Question: I have a django ap which has a rather complicated model setup. I ended up using multi level composition to create a hierarchical model. All the relations are one to one, so I could have use inheritance but I chose not to so that i would benefit from having object composition for my models, this means I can do things like
'''
product.outerframe.top.cost
'''
which make the complicated calculations I have to preform, a lot better organised.
However, This model arrangement makes using the django admin tricky. I basically have a through table, i.e the outerframe table is just a bunch of foreign keys to other tables (with unique constraint on each). I ended up oerriding the add_view() and change_view() methods of ModelAdmin, which is pretty hard.
Is there an easier way to deal with many to many / through tables when using the django admin?

The tables are arranged like so:
Product > outerframe, innerframe, glass, other
outerframe > top, bottom, side etc.
innerframe > top, bottom, side etc.
glass > glass_type etc.
other > accessories etc.
Here are my models:
'''
class Product(mixins.ProductVariables):
name = models.CharField(max_length=255)
sku = models.CharField(max_length=100, unique=True, db_index=True)
image = thumbnail.ImageField(upload_to='product_images', blank=True)
description = models.TextField(blank=True)
group = models.ForeignKey('ProductGroup', related_name='products', null=True)
hidden = models.BooleanField(default=False)
product_specific_mark_up = models.DecimalField(default=1.0, max_digits=5,decimal_places=2)
# Methods for totals
def total_material_cost(self, width, height, options):
return sum([
self.outerframe.cost(width, height, options),
self.innerframe.cost(width, height, options),
self.glass.cost(width, height, options),
self.other.cost(width, height, options),
])
def total_labour_time(self, width, height, options):
return sum([
self.outerframe.labour_time(width, height, options),
self.innerframe.labour_time(width, height, options),
self.glass.labour_time(width, height, options),
self.other.labour_time(width, height, options),
])
def total_co2_output(self, width, height, options):
return sum([
self.outerframe.co2_output(width, height, options),
self.innerframe.co2_output(width, height, options),
self.glass.co2_output(width, height, options),
self.other.co2_output(width, height, options),
])
@property
def max_overall_width(self):
return 1000
@property
def max_overall_height(self):
return 1000
def __unicode__(self):
return self.name
class OuterFrame(models.Model, mixins.GetFieldsMixin, mixins.GetRelatedClassesMixin):
top = models.OneToOneField(mixins.TopFrame)
bottom = models.OneToOneField(mixins.BottomFrame)
side = models.OneToOneField(mixins.SideFrame)
accessories = models.OneToOneField(mixins.Accessories)
flashing = models.OneToOneField(mixins.Flashing)
silicone = models.OneToOneField(mixins.Silicone)
product = models.OneToOneField(Product)
def cost(self, width, height, options):
#accessories_cost = (self.accessories.cost if options['accessories'] else 0)
#flashing_cost = (self.flashing.cost if options['flashing'] else 0)
#silicone_cost = (self.silicone.cost if options['silicone'] else 0)
return sum([
self.top.cost * (width / 1000),
self.bottom.cost * (width / 1000),
self.side.cost * (width*2 / 1000),
#accessories_cost,
#flashing_cost,
#silicone_cost,
])
def labour_time(self, width, height, options):
return datetime.timedelta(minutes=100)
def CO2_output(self, width, height, options):
return 100 # some kg measurement
@classmethod
def get_fields(cls):
options = cls._meta
fields = {}
for field in options.fields:
if field.name == 'product':
continue
if isinstance(field, models.OneToOneField):
related_cls = field.rel.to
related_fields = fields_for_model(related_cls, fields=related_cls.get_fields())
fields.update( { related_cls.__name__ + '_' + name:field for name, field in related_fields.iteritems() })
return fields
class InnerFrame(models.Model, mixins.GetFieldsMixin, mixins.GetRelatedClassesMixin):
top = models.OneToOneField(mixins.TopFrame)
bottom = models.OneToOneField(mixins.BottomFrame)
side = models.OneToOneField(mixins.SideFrame)
accessories = models.OneToOneField(mixins.Accessories)
product = models.OneToOneField(Product)
def cost(self, width, height, options):
#accessories_cost = (self.accessories.cost if options['accessories'] else 0)
print self.top.cost
return sum([
self.top.cost * (width / 1000),
self.bottom.cost * (width / 1000),
self.side.cost * (width*2 / 1000),
# accessories_cost,
])
def labour_time(self, width, height, options):
return datetime.timedelta(minutes=100)
def CO2_output(self, width, height, options):
return 100 # some kg measurement
class Glass(models.Model, mixins.GetRelatedClassesMixin):
glass_type_a = models.OneToOneField(mixins.GlassTypeA)
glass_type_b = models.OneToOneField(mixins.GlassTypeB)
enhanced = models.OneToOneField(mixins.Enhanced)
laminate = models.OneToOneField(mixins.Laminate)
low_iron = models.OneToOneField(mixins.LowIron)
privacy = models.OneToOneField(mixins.Privacy)
anti_slip = models.OneToOneField(mixins.AntiSlip)
heat_film_mirror = models.OneToOneField(mixins.HeatMirrorField)
posished_edges = models.OneToOneField(mixins.PolishedEdges)
product = models.OneToOneField(Product)
def cost(self, width, height, options):
return sum([
])
def labour_time(self, width, height, options):
return datetime.timedelta(minutes=100)
def CO2_output(self, width, height, options):
return 100 # some kg measurement
class Other(models.Model, mixins.GetRelatedClassesMixin):
num_packages = models.OneToOneField(mixins.NumberPackages)
product = models.OneToOneField(Product)
def cost(self, width, height, options):
return 100
def labour_time(self, width, height, options):
return datetime.timedelta(minutes=100)
def CO2_output(self, width, height, options):
return 100 # some kg measurement
'''
mixins:
'''
class TimeCostMixin(models.Model, GetFieldsMixin):
cost = models.DecimalField(default=0.0, max_digits=10, decimal_places=2)
time = models.TimeField(default=datetime.timedelta(0))
class Meta:
abstract = True
##### Frame #####
class FrameComponentMixin(TimeCostMixin):
external_width = models.IntegerField(default=0)
material_weight = models.DecimalField(default=0.0, max_digits=10,decimal_places=2)
u_value = models.DecimalField(default=0.0, max_digits=10,decimal_places=2)
class Meta:
abstract = True
class TopFrame(FrameComponentMixin):
pass
class BottomFrame(FrameComponentMixin):
pass
class SideFrame(FrameComponentMixin):
pass
class Accessories(TimeCostMixin):
material_weight = models.DecimalField(default=0.0,max_digits=10,decimal_places=2)
class Flashing(TimeCostMixin):
pass
class Silicone(TimeCostMixin):
labour_time = models.DecimalField(default=0.0, max_digits=10,decimal_places=2)
#################
##### Glass #####
class GlassTypeA(TimeCostMixin):
material_weight = models.DecimalField(default=0.0, max_digits=10,decimal_places=2)
u_value = models.DecimalField(default=0.0, max_digits=10,decimal_places=2)
class GlassTypeB(TimeCostMixin):
material_weight = models.DecimalField(default=0.0, max_digits=10,decimal_places=2)
u_value = models.DecimalField(default=0.0, max_digits=10,decimal_places=2)
class Enhanced(TimeCostMixin):
material_weight = models.DecimalField(default=0.0, max_digits=10,decimal_places=2)
class Laminate(TimeCostMixin):
material_weight = models.DecimalField(default=0.0, max_digits=10,decimal_places=2)
class LowIron(TimeCostMixin):
pass
class Privacy(TimeCostMixin):
pass
class AntiSlip(TimeCostMixin):
pass
class HeatMirrorField(TimeCostMixin):
u_value = models.DecimalField(default=0.0, max_digits=10,decimal_places=2)
class PolishedEdges(models.Model):
cost = models.DecimalField(default=0.0, max_digits=10, decimal_places=2)
##################
##### other #####
class NumberPackages(models.Model):
number_of_packages = models.IntegerField(default=0)
##################
'''
and a hair pulling admin!
'''
class ProductAdmin(AdminImageMixin, admin.ModelAdmin):
inlines = [ProductDownloadInline, ProductConfigurationInline]
add_form_template = 'admin/products/add_form.html'
change_form_template = 'admin/products/add_form.html'
@csrf_protect_m
@transaction.atomic
def add_view(self, request, form_url='', extra_context=None):
extra_context = extra_context or {}
"The 'add' admin view for this model."
model = self.model
opts = model._meta
if not self.has_add_permission(request):
raise PermissionDenied
ModelForm = self.get_form(request)
formsets = []
inline_instances = self.get_inline_instances(request, None)
if request.method == 'POST':
form = ModelForm(request.POST, request.FILES)
if form.is_valid():
new_object = self.save_form(request, form, change=False)
form_validated = True
else:
form_validated = False
new_object = self.model()
prefixes = {}
for FormSet, inline in zip(self.get_formsets(request), inline_instances):
prefix = FormSet.get_default_prefix()
prefixes[prefix] = prefixes.get(prefix, 0) + 1
if prefixes[prefix] != 1 or not prefix:
prefix = "%s-%s" % (prefix, prefixes[prefix])
formset = FormSet(data=request.POST, files=request.FILES,
instance=new_object,
save_as_new="_saveasnew" in request.POST,
prefix=prefix, queryset=inline.get_queryset(request))
formsets.append(formset)
#####
outer_frame_forms = [
modelform_factory(cls)(request.POST, prefix='OuterFrame_'+cls.__name__)
for cls in models.OuterFrame.get_related_classes(exclude=['product'])
]
inner_frame_forms = [
modelform_factory(cls)(request.POST, prefix='InnerFrame'+cls.__name__)
for cls in models.InnerFrame.get_related_classes(exclude=['product'])
]
glass_forms = [
modelform_factory(cls)(request.POST, prefix='InnerFrame'+cls.__name__)
for cls in models.Glass.get_related_classes(exclude=['product'])
]
other_forms = [
modelform_factory(cls)(request.POST, prefix='InnerFrame'+cls.__name__)
for cls in models.Other.get_related_classes(exclude=['product'])
]
#####
if all_valid(formsets
+outer_frame_forms
+inner_frame_forms
+glass_forms
+other_forms
) and form_validated:
self.save_model(request, new_object, form, False)
self.save_related(request, form, formsets, False)
self.log_addition(request, new_object)
##### save object hierichy #####
# inner frame
inner_frame = models.InnerFrame()
inner_frame.product = new_object
mapping = {f.rel.to:f.name for f in models.InnerFrame._meta.fields if f.name not in ['id','product']}
for f in inner_frame_forms:
obj = f.save()
setattr(inner_frame, mapping[obj.__class__], obj)
inner_frame.save()
# outer frame
outer_frame = models.OuterFrame()
outer_frame.product = new_object
mapping = {f.rel.to:f.name for f in models.OuterFrame._meta.fields if f.name not in ['id','product']}
for f in outer_frame_forms:
obj = f.save()
setattr(outer_frame, mapping[obj.__class__], obj)
outer_frame.save()
# glass
glass = models.Glass()
glass.product = new_object
mapping = {f.rel.to:f.name for f in models.Glass._meta.fields if f.name not in ['id','product']}
for f in glass_forms:
obj = f.save()
setattr(glass, mapping[obj.__class__], obj)
glass.save()
# other
other = models.Other()
other.product = new_object
mapping = {f.rel.to:f.name for f in models.Other._meta.fields if f.name not in ['id','product']}
for f in other_forms:
obj = f.save()
setattr(other, mapping[obj.__class__], obj)
other.save()
#################################
return self.response_add(request, new_object)
else:
forms = SortedDict({})
forms['Outer Frame Variables'] = {
cls.__name__: modelform_factory(cls)(prefix='OuterFrame_'+cls.__name__)
for cls in models.OuterFrame.get_related_classes(exclude=['product'])
}
forms['Inner Frame Variables'] = {
cls.__name__: modelform_factory(cls)(prefix='InnerFrame'+cls.__name__)
for cls in models.InnerFrame.get_related_classes(exclude=['product'])
}
forms['Glass Variables'] = {
cls.__name__: modelform_factory(cls)(prefix='InnerFrame'+cls.__name__)
for cls in models.Glass.get_related_classes(exclude=['product'])
}
forms['Other Variables'] = {
cls.__name__: modelform_factory(cls)(prefix='InnerFrame'+cls.__name__)
for cls in models.Other.get_related_classes(exclude=['product'])
}
extra_context['forms'] = forms
# Prepare the dict of initial data from the request.
# We have to special-case M2Ms as a list of comma-separated PKs.
initial = dict(request.GET.items())
for k in initial:
try:
f = opts.get_field(k)
except models.FieldDoesNotExist:
continue
if isinstance(f, models.ManyToManyField):
initial[k] = initial[k].split(",")
form = ModelForm(initial=initial)
prefixes = {}
for FormSet, inline in zip(self.get_formsets(request), inline_instances):
prefix = FormSet.get_default_prefix()
prefixes[prefix] = prefixes.get(prefix, 0) + 1
if prefixes[prefix] != 1 or not prefix:
prefix = "%s-%s" % (prefix, prefixes[prefix])
formset = FormSet(instance=self.model(), prefix=prefix,
queryset=inline.get_queryset(request))
formsets.append(formset)
adminForm = helpers.AdminForm(form, list(self.get_fieldsets(request)),
self.get_prepopulated_fields(request),
self.get_readonly_fields(request),
model_admin=self)
media = self.media + adminForm.media
inline_admin_formsets = []
for inline, formset in zip(inline_instances, formsets):
fieldsets = list(inline.get_fieldsets(request))
readonly = list(inline.get_readonly_fields(request))
prepopulated = dict(inline.get_prepopulated_fields(request))
inline_admin_formset = helpers.InlineAdminFormSet(inline, formset,
fieldsets, prepopulated, readonly, model_admin=self)
inline_admin_formsets.append(inline_admin_formset)
media = media + inline_admin_formset.media
context = {
'title': _('Add %s') % force_text(opts.verbose_name),
'adminform': adminForm,
'is_popup': IS_POPUP_VAR in request.REQUEST,
'media': media,
'inline_admin_formsets': inline_admin_formsets,
'errors': helpers.AdminErrorList(form, formsets),
'app_label': opts.app_label,
'preserved_filters': self.get_preserved_filters(request),
}
context.update(extra_context or {})
return self.render_change_form(request, context, form_url=form_url, add=True)
'''
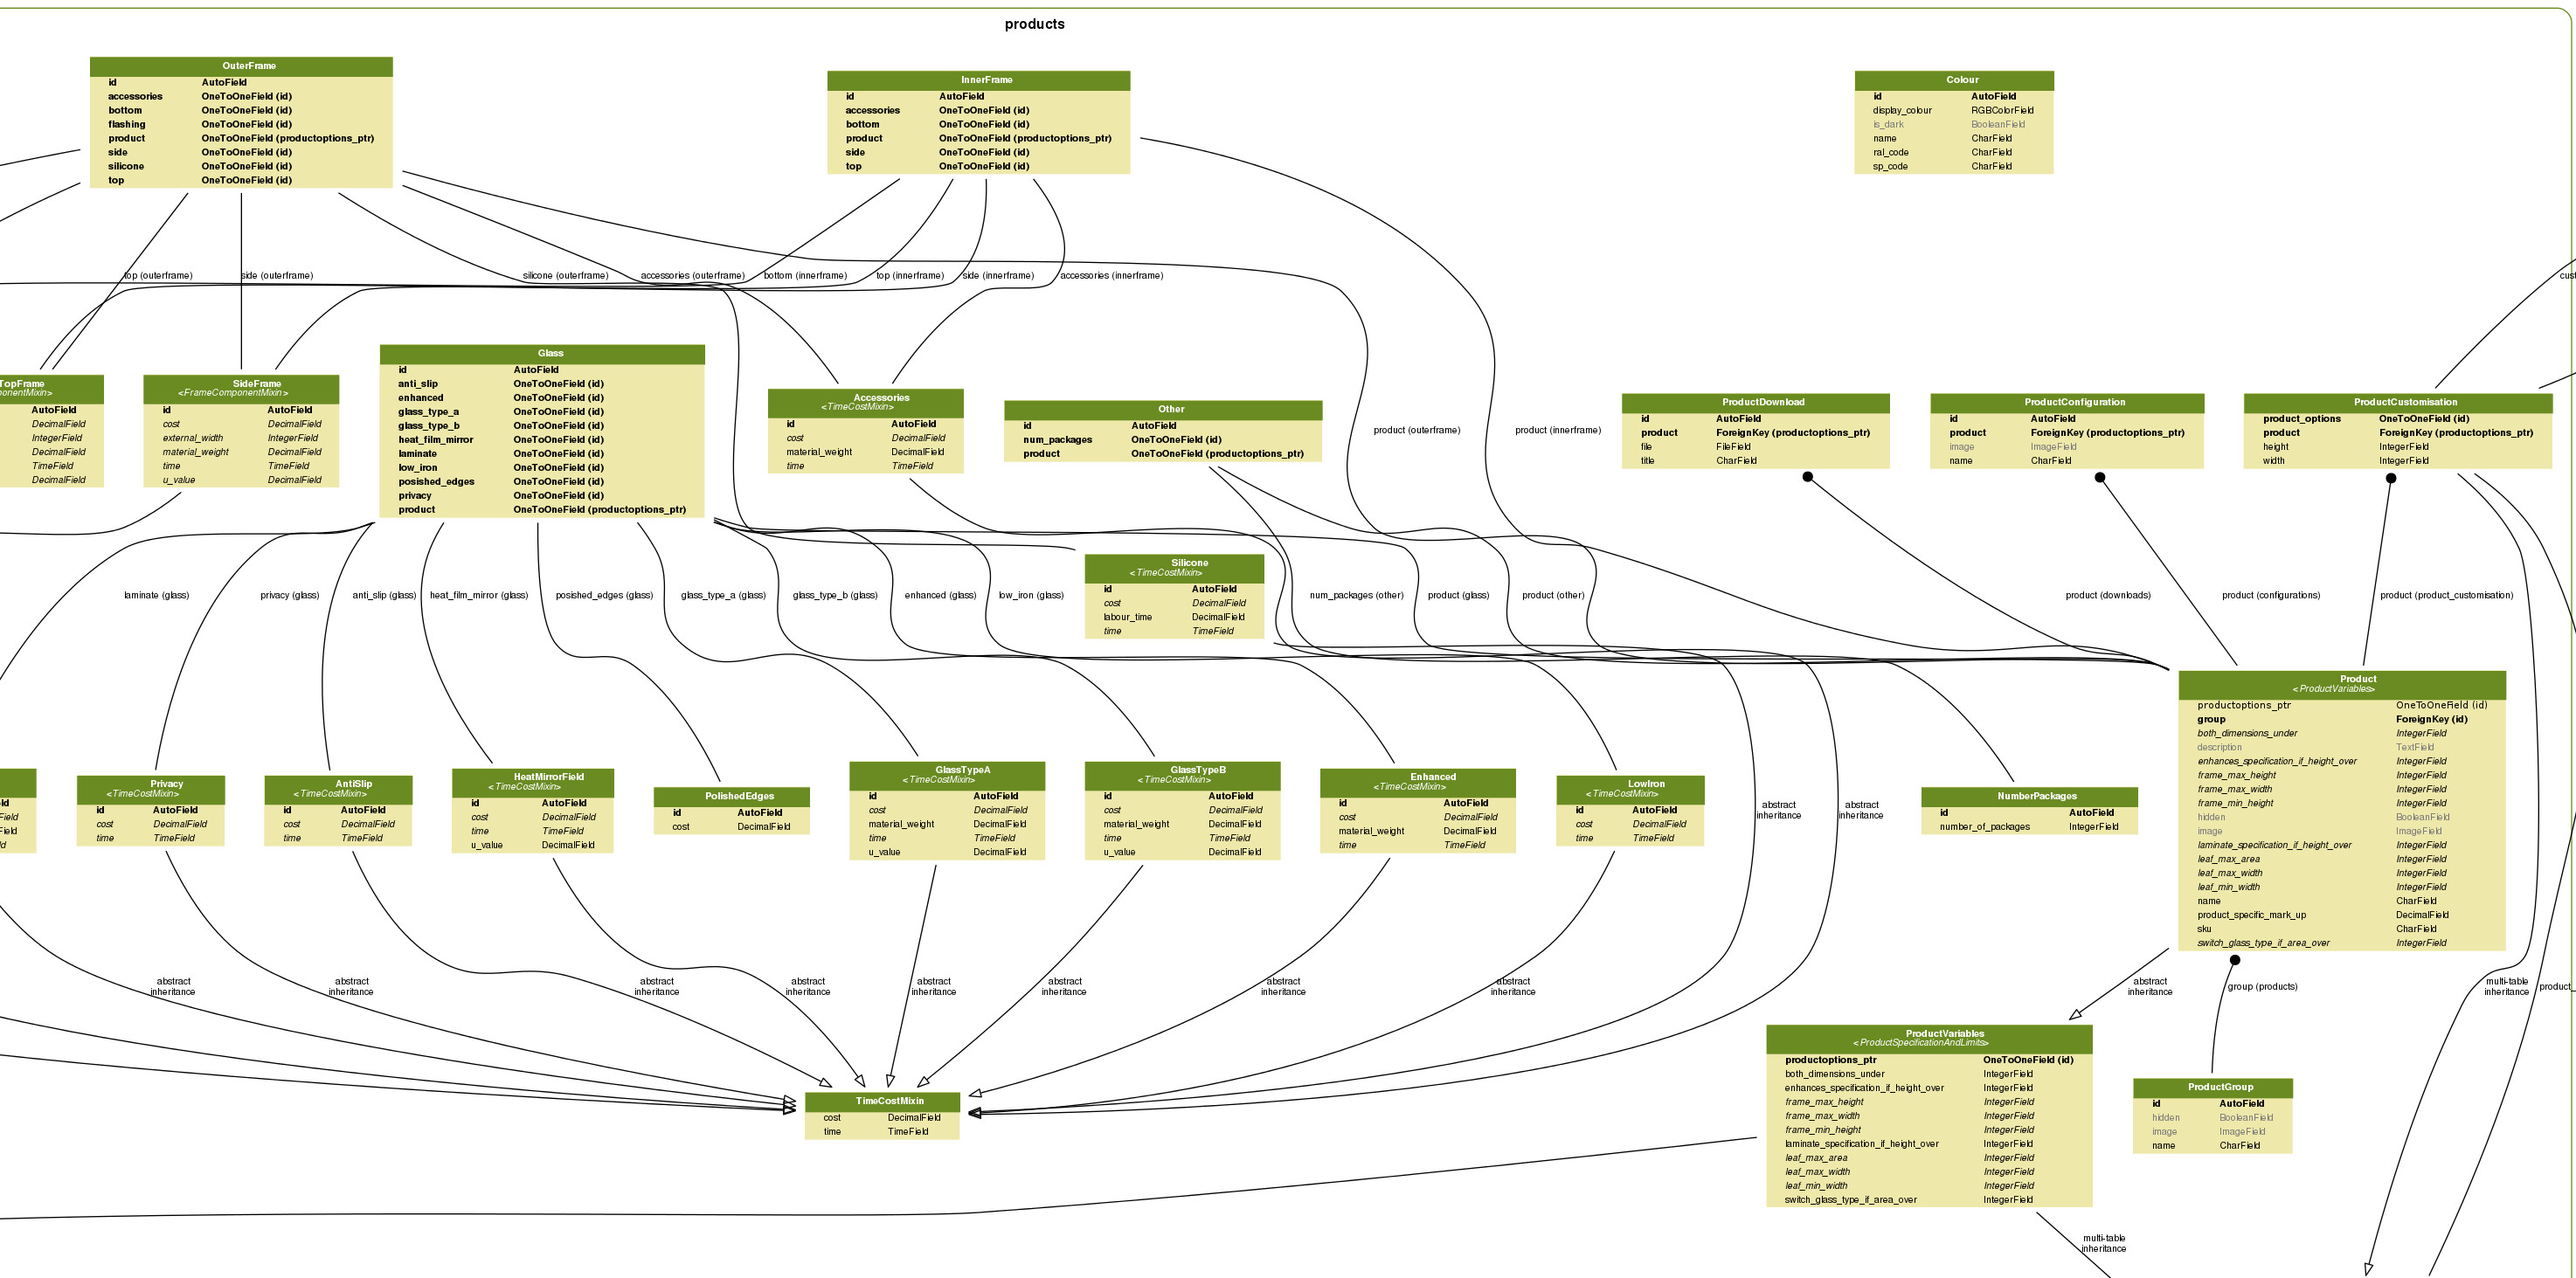
Answer: I haven't fully processed your lengthy 'add_view' method, but the answer to your general question is simply "No." The admin doesn't provide any good way to handle multi-layer heterogeneous hierarchies. Two-layer hierarchies are handled nicely by inlines, and so you can easily make it so that from editing an object in any one layer, you can conveniently manage related objects in the next layer down; but nothing beyond that.
There has been <URL> open for years to add nested-inline support to the admin, which would help to handle this situation. But there are lots of tricky edge-cases and it's very hard to make the UI understandable, so the patch has never reached a commit-ready state.
At some point the complexity of your data model is just beyond what the generic admin interface can handle with good usability, and you're better off just writing your own customized admin interface. Mostly the admin is just built on top of ModelForms and InlineModelFormsets, so it's not as hard as you might think to just build your own that works the way you want; it's often easier (and with better results) than trying to heavily customize the admin.
I should also mention that it is possible to use admin inlines for many-to-many through tables (even if the through table is implicit, not its own model class), as it's not immediately obvious how to access the implicitly-created through model:
'class MyM2MInline(admin.TabularInline): model = SomeModel.m2m_field.through'